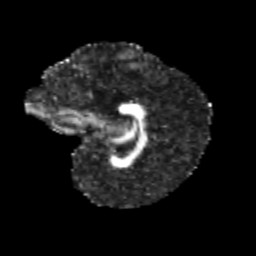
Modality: FA
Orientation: sagittal
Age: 10
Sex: female
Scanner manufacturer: siemens
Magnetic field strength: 3 T
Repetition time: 3.8 s
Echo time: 0.07 s